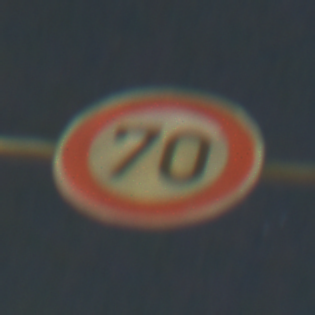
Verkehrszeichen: Geschwindigkeit70
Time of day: Night
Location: Outdoor (Urban)
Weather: PartlyCloudy
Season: NotSpecified
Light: Artificial